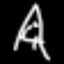
Label: The Eiffel Tower